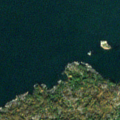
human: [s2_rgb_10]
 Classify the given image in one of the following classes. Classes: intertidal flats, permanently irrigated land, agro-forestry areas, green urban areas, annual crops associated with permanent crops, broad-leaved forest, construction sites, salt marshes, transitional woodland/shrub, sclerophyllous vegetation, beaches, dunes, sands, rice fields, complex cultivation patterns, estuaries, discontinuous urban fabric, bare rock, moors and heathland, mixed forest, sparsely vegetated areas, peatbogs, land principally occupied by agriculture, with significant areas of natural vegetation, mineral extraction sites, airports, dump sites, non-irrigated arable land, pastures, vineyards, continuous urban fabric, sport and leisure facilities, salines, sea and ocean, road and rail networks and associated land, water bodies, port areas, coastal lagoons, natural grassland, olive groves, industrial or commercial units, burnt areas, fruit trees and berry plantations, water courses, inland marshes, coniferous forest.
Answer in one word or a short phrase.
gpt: broad-leaved forest, bare rock, sea and ocean